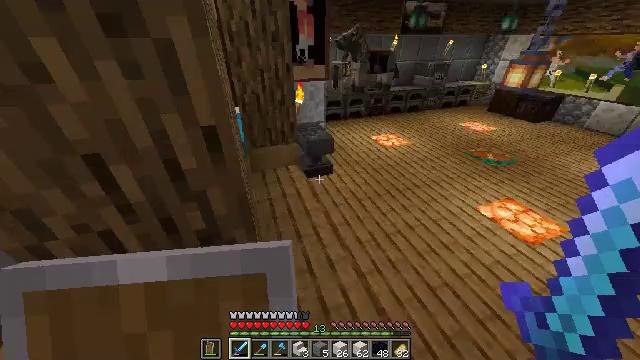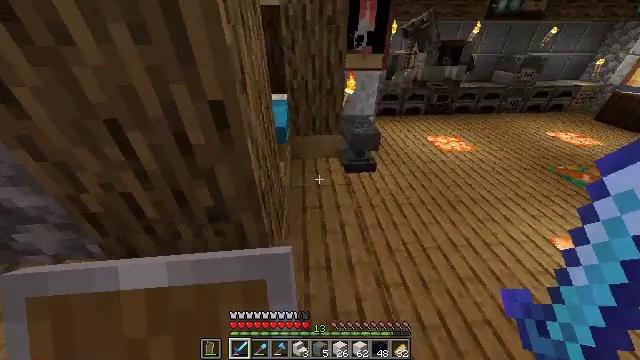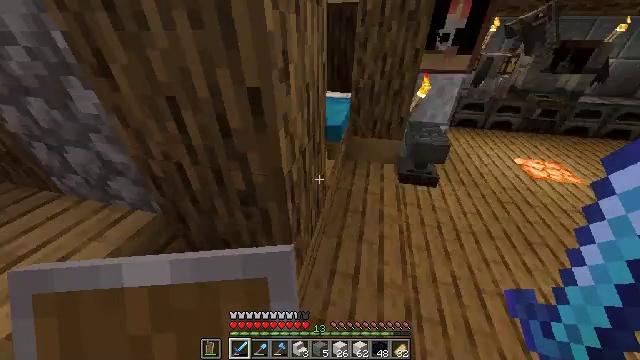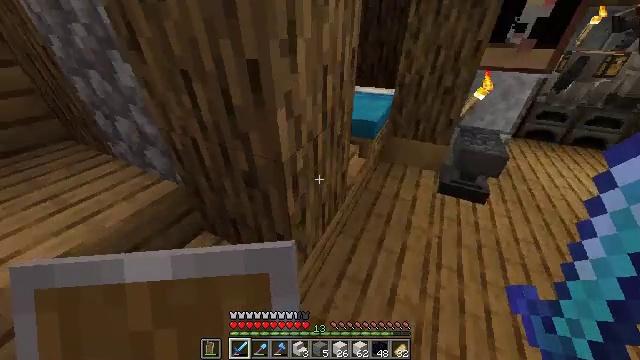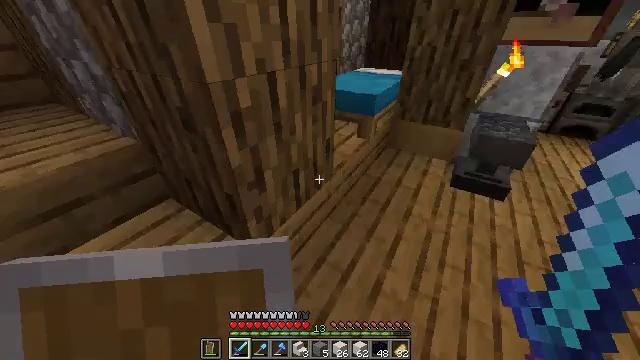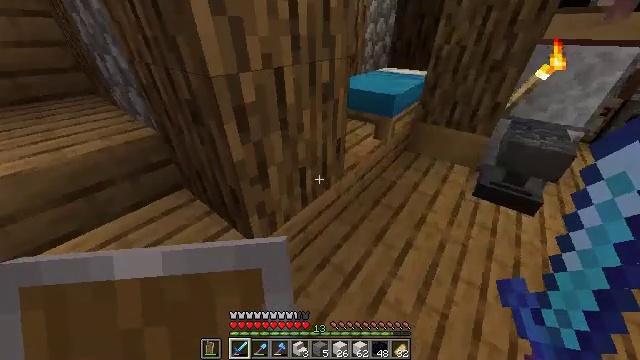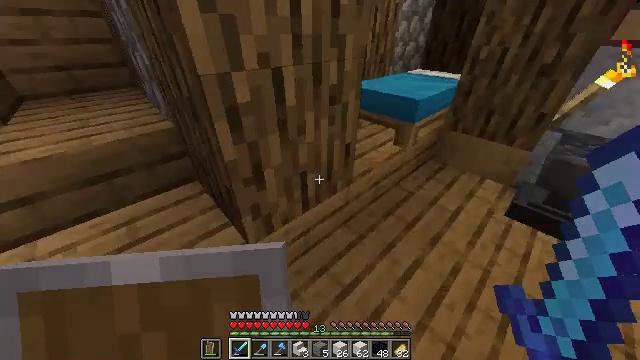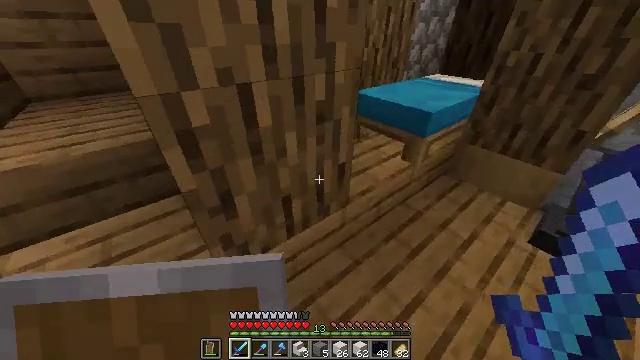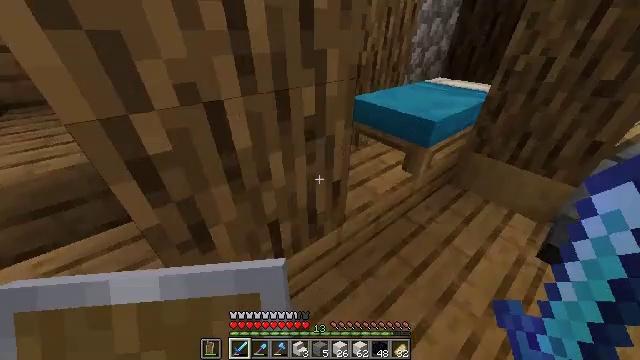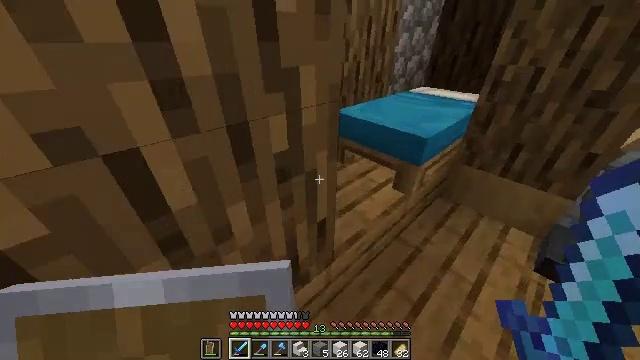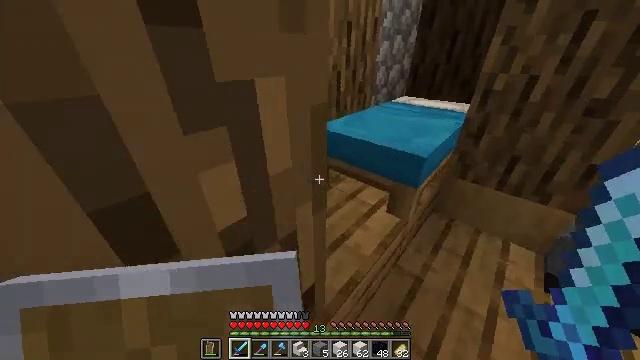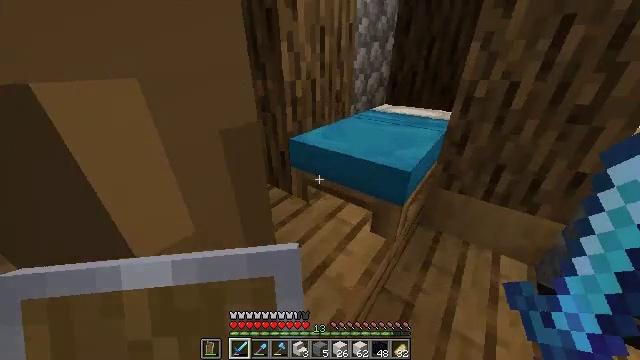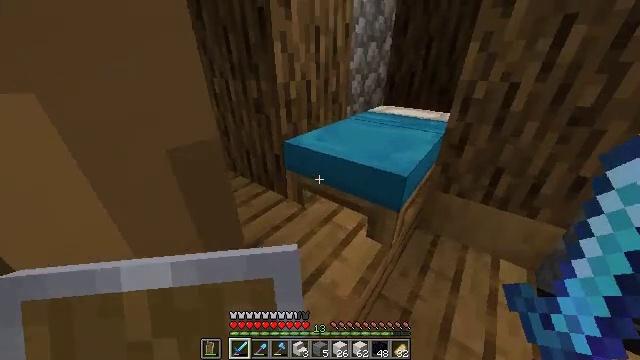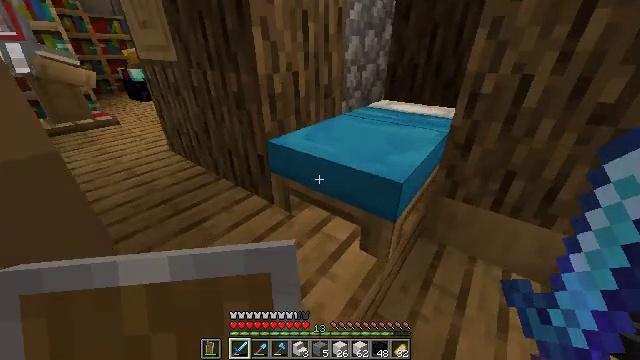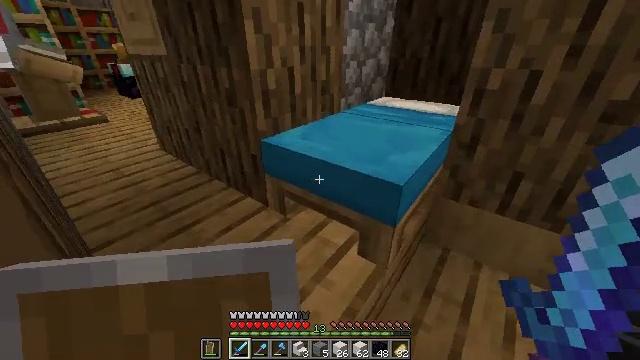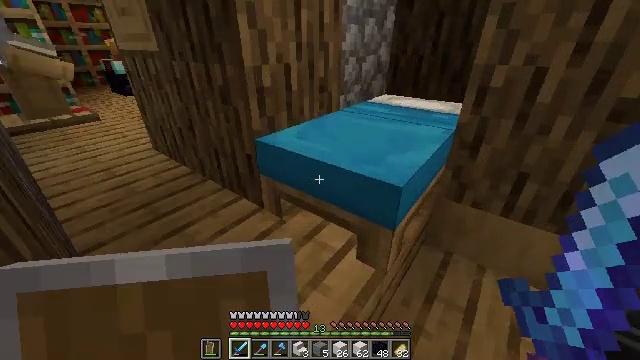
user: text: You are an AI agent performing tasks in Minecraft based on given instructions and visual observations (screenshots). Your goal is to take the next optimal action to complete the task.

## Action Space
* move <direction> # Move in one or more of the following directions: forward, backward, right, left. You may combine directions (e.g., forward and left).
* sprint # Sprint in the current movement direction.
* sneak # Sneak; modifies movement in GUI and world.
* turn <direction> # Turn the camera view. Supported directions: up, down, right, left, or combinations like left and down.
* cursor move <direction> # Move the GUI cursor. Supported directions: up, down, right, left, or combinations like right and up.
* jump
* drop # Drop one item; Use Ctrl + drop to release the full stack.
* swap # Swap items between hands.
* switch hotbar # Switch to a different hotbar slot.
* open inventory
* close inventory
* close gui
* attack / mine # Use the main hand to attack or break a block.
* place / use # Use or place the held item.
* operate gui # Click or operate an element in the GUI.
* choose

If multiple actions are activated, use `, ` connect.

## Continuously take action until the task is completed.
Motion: motion action
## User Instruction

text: Create polished diorite stairs using the crafting interface.
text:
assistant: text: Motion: move forward and move right, turn left and down
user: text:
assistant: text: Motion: move forward and move right, turn left
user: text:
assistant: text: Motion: move forward and move right, turn left
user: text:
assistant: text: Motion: move forward and move right, turn left
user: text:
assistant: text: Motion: move forward and move right, turn left
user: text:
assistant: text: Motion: move forward, turn left
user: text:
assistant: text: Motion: move forward, turn left
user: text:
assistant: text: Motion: move forward
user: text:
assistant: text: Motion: move forward, turn right and up
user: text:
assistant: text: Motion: move forward, turn right and up
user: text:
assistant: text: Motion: move forward, turn right and up
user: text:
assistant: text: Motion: use / place
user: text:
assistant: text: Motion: use / place
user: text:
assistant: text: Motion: use / place
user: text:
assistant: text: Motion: use / place
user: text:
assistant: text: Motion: no_op
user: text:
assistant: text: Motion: no_op
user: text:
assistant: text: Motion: no_op
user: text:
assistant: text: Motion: no_op
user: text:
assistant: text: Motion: no_op
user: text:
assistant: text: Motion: no_op
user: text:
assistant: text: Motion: no_op
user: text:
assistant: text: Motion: cursor move left
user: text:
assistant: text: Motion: no_op
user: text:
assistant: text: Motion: no_op
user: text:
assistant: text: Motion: no_op
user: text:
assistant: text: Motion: no_op
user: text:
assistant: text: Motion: no_op
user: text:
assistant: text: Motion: no_op
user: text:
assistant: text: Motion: no_op